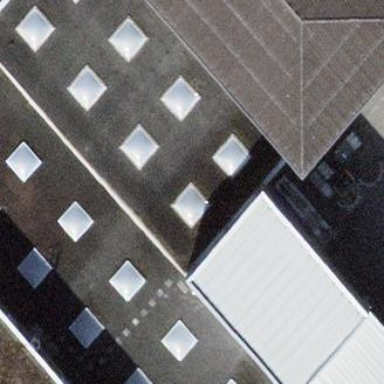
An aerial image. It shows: Industrial building.